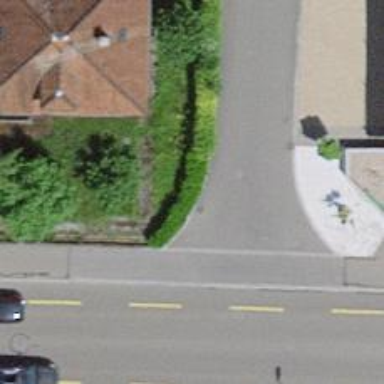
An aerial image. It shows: Hedge barrier.